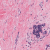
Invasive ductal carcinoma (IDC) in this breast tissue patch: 0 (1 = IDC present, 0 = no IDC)